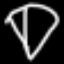
Label: diamond